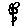
Label: flower